Question: What is the reading of this measurement?
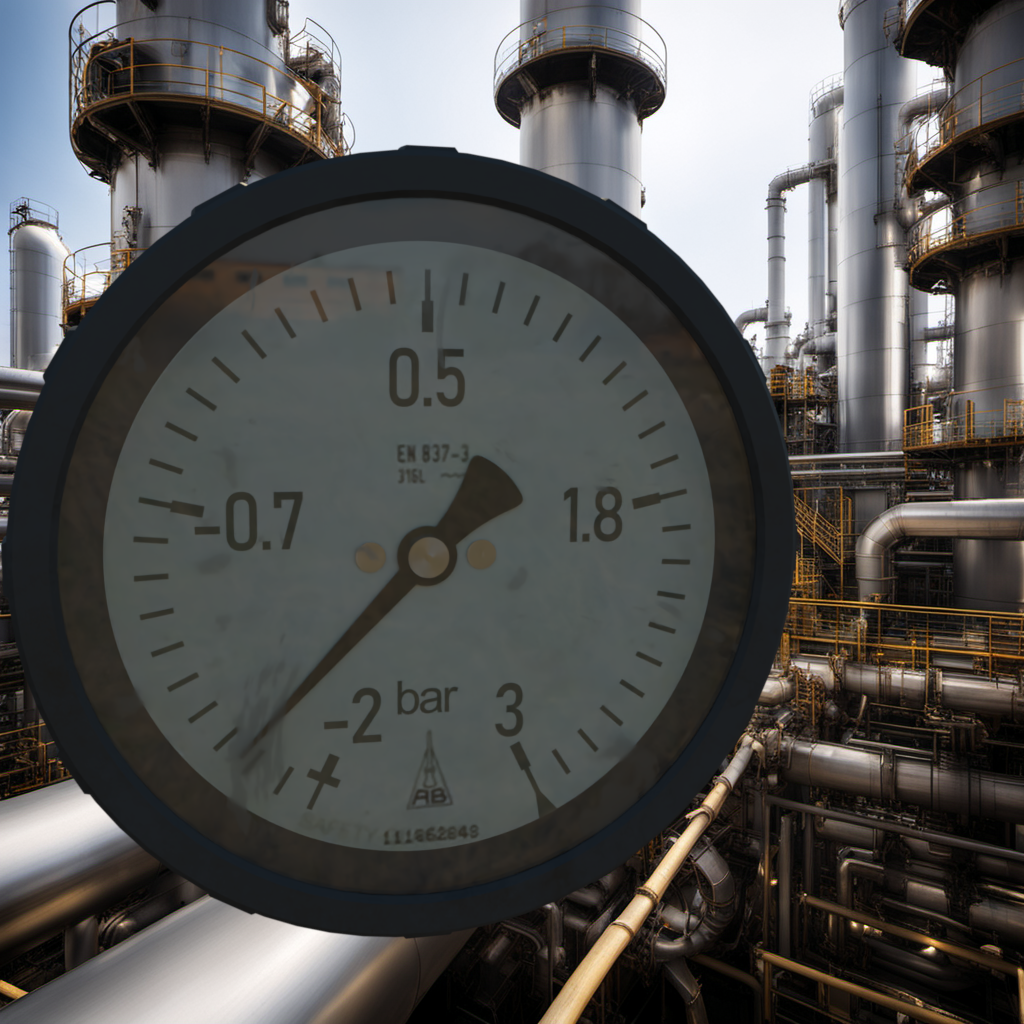
Answer: The result is -1.77
Question: What is the reading range of this measurement?
Answer: The range is from -2 to 3
Question: What is the minimum and maximum value of the measurement shown in the image?
Answer: The minimum value is -2 and the maximum value is 3